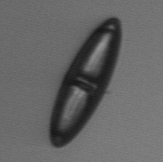
Label: Ephemera